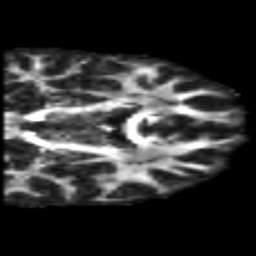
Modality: FA
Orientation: coronal
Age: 23
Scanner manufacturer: philips
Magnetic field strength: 3 T
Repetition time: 8.596 s
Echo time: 0.1268 s